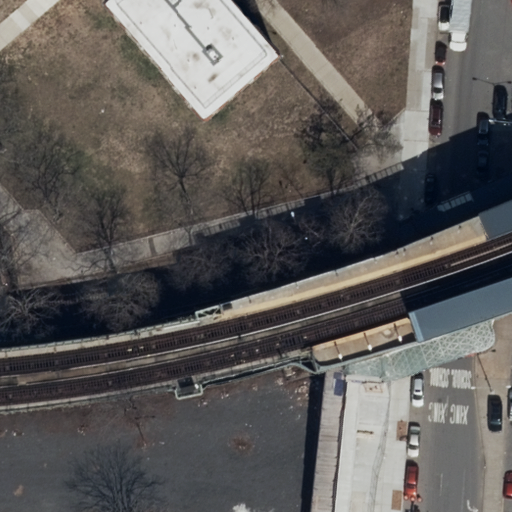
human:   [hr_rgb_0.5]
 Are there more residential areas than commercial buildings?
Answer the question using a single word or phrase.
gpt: yes

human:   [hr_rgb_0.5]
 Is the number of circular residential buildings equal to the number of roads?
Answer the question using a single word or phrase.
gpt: no

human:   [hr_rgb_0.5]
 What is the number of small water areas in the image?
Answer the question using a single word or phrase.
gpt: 0

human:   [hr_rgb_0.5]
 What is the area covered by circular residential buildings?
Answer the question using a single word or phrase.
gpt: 0m2

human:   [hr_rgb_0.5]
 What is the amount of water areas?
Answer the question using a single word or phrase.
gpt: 0

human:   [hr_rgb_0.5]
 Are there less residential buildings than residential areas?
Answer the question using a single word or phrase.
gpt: no

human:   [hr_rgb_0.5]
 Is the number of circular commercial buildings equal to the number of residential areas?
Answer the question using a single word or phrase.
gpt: no

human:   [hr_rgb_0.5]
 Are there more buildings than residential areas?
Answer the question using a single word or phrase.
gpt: no

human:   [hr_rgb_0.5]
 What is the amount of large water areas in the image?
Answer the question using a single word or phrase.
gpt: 0

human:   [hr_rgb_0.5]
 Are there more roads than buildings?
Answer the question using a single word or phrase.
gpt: no

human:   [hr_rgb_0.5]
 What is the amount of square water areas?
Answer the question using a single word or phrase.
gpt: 0

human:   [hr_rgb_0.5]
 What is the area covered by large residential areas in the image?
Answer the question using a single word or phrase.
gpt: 0m2

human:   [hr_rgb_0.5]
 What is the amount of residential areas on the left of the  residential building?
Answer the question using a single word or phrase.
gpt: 0

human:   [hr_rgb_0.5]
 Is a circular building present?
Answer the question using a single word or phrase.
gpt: no

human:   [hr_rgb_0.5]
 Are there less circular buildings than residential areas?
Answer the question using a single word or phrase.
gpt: yes

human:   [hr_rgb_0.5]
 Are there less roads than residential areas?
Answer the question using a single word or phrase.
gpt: no

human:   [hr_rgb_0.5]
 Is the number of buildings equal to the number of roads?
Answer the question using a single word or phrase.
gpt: yes

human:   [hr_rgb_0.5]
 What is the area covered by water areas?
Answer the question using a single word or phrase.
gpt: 0m2

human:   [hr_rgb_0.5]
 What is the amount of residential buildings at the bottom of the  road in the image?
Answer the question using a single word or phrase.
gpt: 0

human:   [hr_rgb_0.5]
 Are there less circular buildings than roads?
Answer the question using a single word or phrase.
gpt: yes

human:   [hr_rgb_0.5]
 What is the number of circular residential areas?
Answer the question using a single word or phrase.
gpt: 0

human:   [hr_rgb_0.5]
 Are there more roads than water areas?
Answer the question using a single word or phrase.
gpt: yes

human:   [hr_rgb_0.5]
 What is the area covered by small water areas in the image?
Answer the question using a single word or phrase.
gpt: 0m2

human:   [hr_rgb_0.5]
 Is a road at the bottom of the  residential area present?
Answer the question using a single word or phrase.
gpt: yes

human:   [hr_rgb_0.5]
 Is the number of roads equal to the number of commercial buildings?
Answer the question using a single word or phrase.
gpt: no

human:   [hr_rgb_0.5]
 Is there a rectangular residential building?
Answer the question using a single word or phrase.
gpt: no

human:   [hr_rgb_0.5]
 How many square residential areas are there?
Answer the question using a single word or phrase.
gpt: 0

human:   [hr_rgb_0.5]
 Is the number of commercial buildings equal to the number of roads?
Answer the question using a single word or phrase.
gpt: no

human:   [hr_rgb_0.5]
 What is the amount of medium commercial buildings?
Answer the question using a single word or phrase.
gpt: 0

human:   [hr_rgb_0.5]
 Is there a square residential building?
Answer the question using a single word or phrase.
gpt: no

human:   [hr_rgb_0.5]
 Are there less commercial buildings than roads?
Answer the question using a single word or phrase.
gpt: yes

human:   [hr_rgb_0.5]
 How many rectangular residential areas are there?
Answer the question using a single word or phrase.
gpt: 1

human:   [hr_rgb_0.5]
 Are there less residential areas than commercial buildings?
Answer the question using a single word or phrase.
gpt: no

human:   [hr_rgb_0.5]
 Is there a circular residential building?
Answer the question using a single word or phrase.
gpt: no

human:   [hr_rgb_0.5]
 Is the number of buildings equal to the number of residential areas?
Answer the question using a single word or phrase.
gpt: yes

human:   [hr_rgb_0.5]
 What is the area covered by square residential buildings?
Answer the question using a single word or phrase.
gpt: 0m2